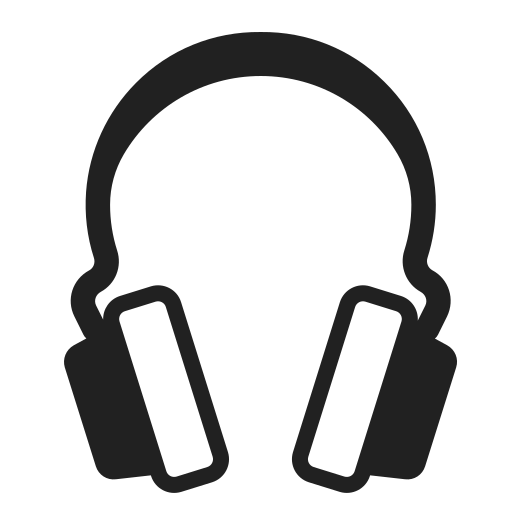
headphone high contrast